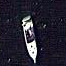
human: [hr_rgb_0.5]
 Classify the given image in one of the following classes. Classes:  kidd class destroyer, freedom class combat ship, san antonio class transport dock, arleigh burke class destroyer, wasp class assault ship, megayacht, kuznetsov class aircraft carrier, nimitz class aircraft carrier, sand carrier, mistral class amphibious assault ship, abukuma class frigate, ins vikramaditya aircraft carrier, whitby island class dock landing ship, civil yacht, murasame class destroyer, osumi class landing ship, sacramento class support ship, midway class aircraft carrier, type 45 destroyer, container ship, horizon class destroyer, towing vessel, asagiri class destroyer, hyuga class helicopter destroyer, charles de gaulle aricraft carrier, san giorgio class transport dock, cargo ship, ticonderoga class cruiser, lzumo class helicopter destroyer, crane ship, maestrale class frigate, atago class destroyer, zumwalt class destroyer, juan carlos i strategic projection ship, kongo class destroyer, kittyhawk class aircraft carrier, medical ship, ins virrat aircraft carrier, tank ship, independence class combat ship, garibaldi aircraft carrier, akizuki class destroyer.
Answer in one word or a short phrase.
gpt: Civil yacht